Aerial crown-view tile of a tropical tree (Barro Colorado Island, Panama), acquired 20241112:
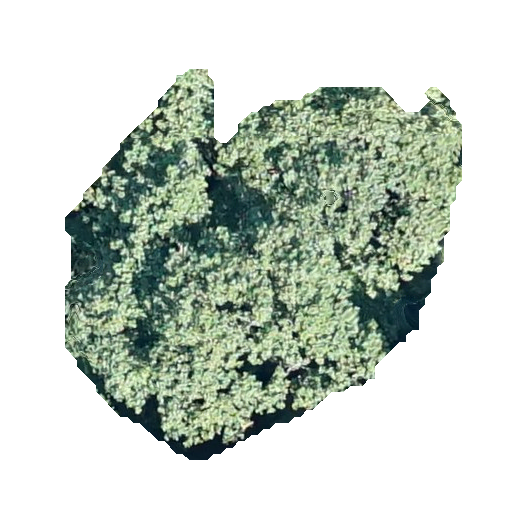
Species: Hieronyma alchorneoides
GBIF accepted scientific name: Hieronyma alchorneoides
Crown area: 169.4 m²